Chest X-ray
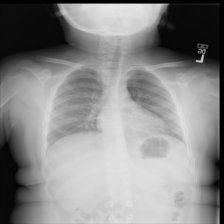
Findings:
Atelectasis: negative
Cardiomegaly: negative
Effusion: negative
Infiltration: negative
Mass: negative
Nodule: negative
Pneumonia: negative
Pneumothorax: negative
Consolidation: negative
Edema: negative
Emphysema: negative
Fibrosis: negative
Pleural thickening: negative
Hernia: negative